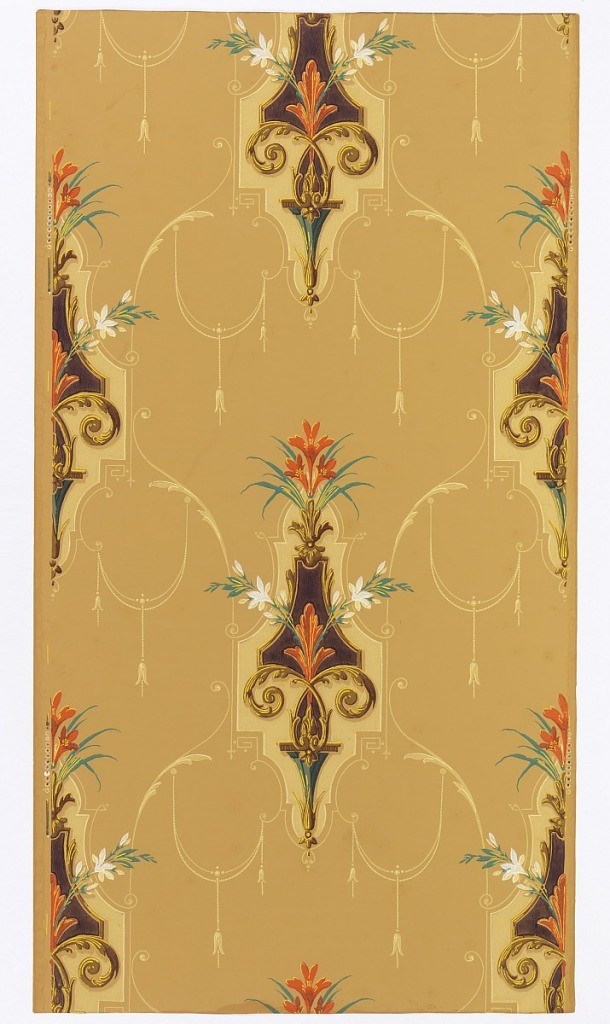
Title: Sidewall
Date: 1850–60
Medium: Machine-printed paper
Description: Conventionalized vase form with flower clusters, in drop repeating arrangement. Beads with pendants are looped in the intervening spaces. Eleven colors on brown ground.